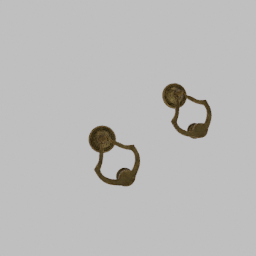
Label: mechanical